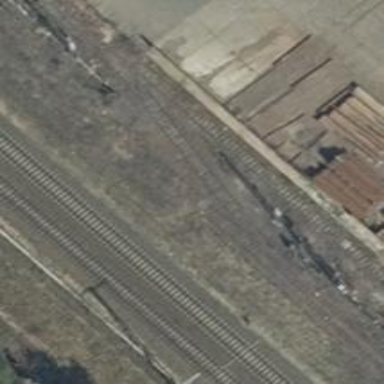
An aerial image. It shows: Disused railway yard.